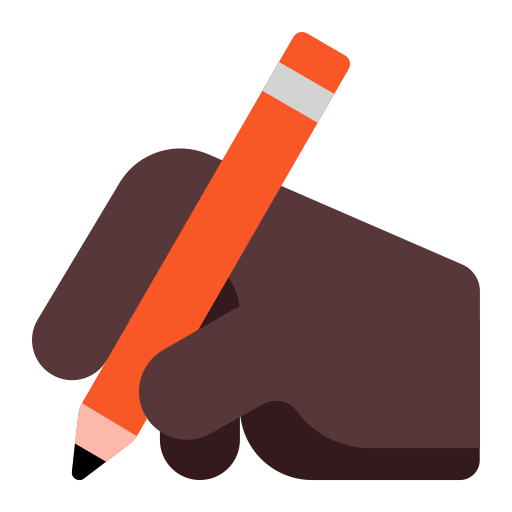
writing hand flat dark